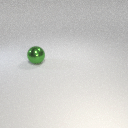
large green metal sphere